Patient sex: M
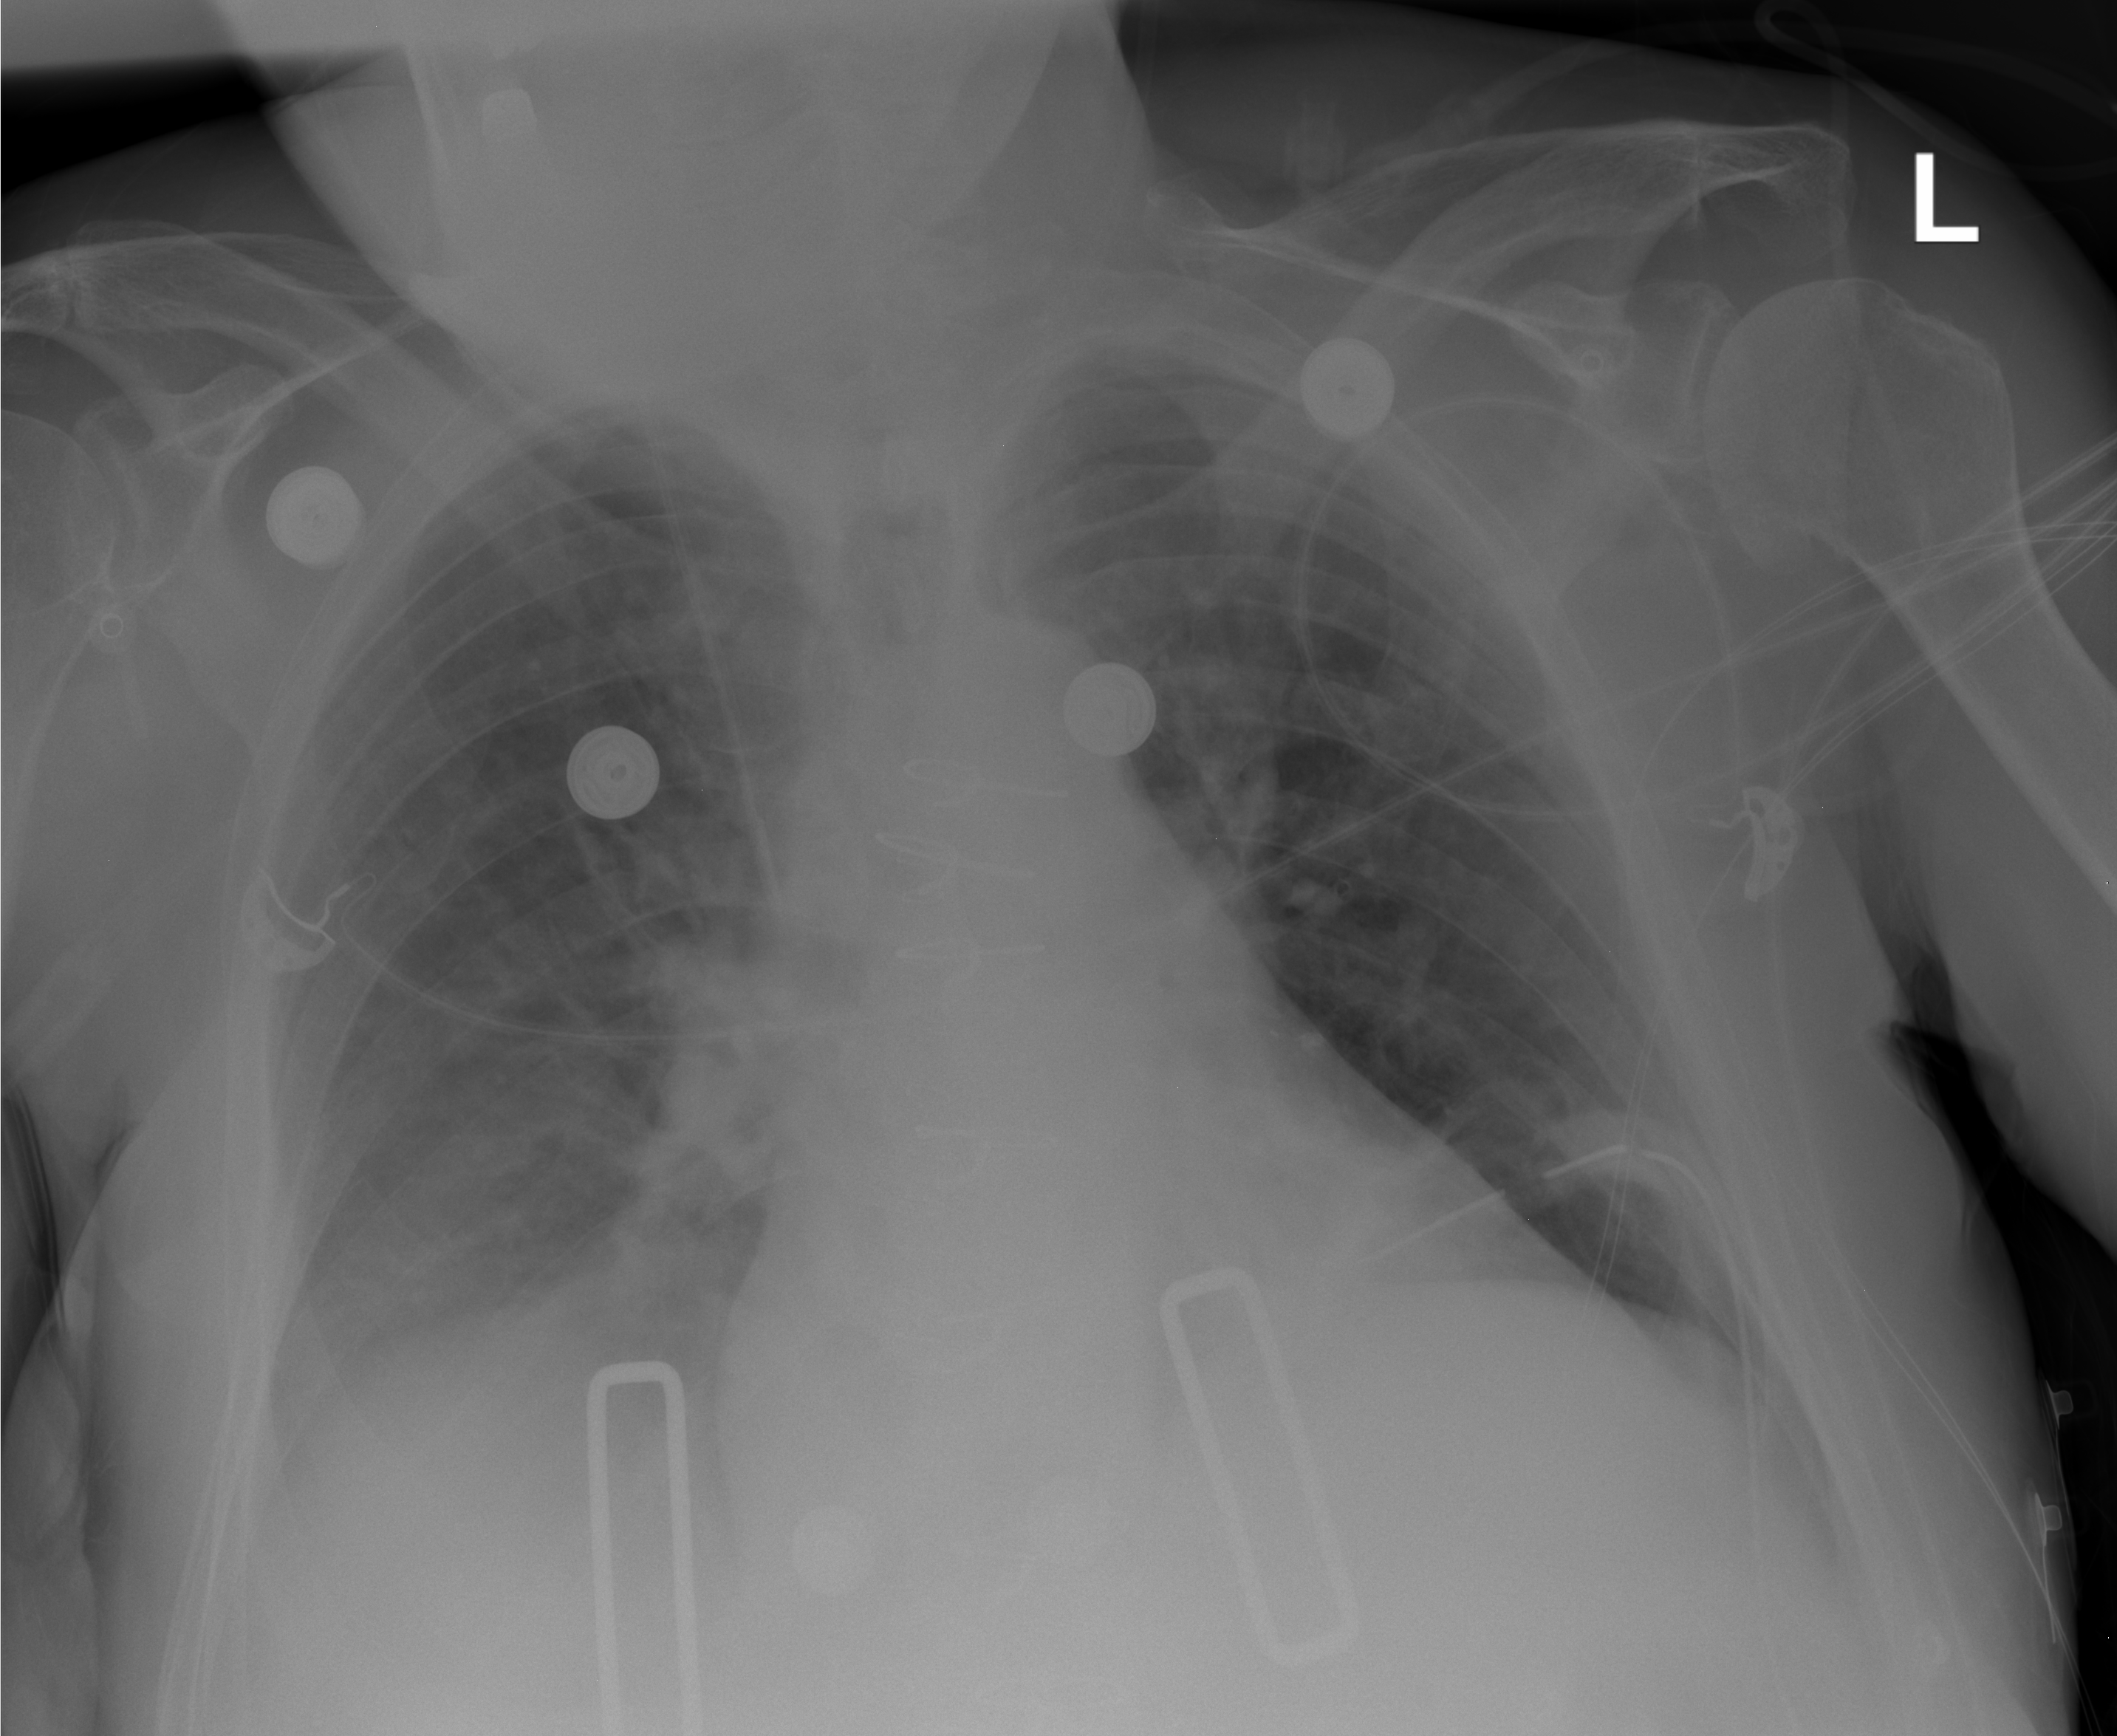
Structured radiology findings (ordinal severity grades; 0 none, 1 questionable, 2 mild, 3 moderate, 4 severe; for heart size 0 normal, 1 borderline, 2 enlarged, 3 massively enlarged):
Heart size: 2
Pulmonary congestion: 2
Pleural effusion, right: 2
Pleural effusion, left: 0
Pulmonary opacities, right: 0
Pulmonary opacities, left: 0
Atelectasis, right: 0
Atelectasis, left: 0